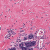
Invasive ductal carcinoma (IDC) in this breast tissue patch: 0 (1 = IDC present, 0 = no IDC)